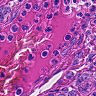
Metastatic tissue present: yes